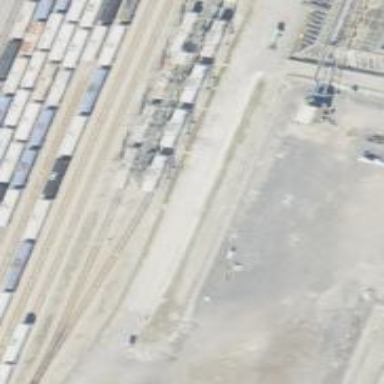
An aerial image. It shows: Rail spur service.